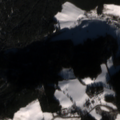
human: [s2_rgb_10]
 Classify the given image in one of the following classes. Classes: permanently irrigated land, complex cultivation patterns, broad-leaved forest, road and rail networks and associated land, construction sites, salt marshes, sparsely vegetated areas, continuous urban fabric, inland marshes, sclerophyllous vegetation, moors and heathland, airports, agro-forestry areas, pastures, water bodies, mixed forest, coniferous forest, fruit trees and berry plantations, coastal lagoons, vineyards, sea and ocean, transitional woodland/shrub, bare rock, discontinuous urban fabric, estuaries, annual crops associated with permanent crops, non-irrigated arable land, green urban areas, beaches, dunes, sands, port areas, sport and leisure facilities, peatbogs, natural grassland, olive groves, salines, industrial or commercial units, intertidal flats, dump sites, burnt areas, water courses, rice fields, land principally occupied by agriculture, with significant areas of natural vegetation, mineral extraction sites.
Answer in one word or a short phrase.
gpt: discontinuous urban fabric, pastures, complex cultivation patterns, coniferous forest, mixed forest